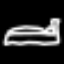
Label: bed